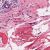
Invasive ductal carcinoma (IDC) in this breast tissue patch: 0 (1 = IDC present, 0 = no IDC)